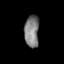
Tissue: lung
Cell type: Endothelial cells
Senescence score: 0.62
Nuclear area (px): 457
Mean DAPI intensity: 126.556